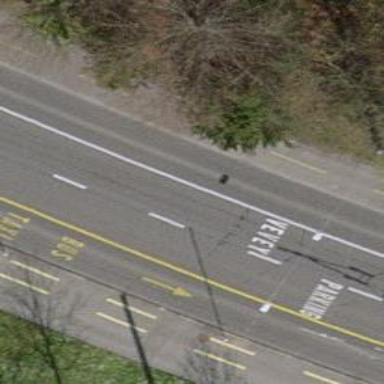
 and separate cycleway runs alongside the road."